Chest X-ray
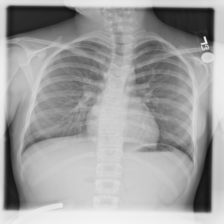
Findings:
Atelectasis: negative
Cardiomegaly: negative
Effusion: negative
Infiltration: negative
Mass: negative
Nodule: positive
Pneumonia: negative
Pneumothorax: negative
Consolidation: negative
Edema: negative
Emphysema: negative
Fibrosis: negative
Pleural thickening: negative
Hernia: negative